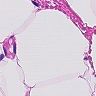
Metastatic tissue present: no